RGB frame:
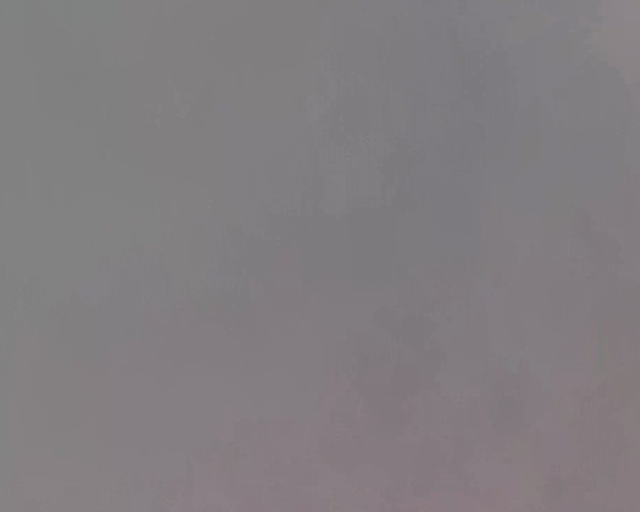
Thermal frame:
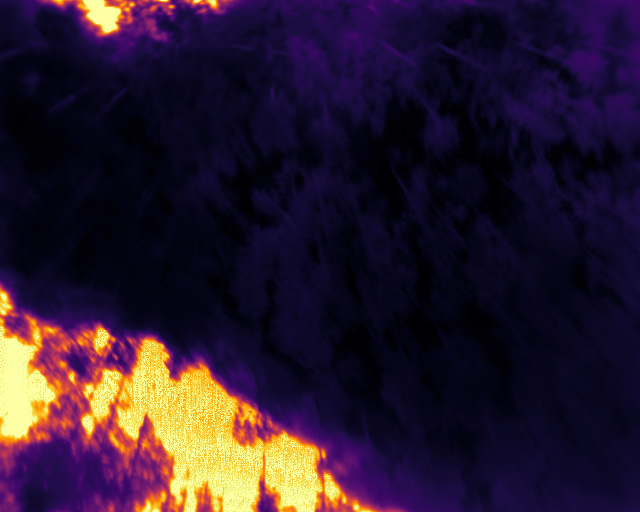
Captured: 2026-02-27 02:37:46
Pixels at or above 80 °C: 48334 (fraction of frame: 0.1475)